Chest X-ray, PA view. Patient: 40 years old, sex F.
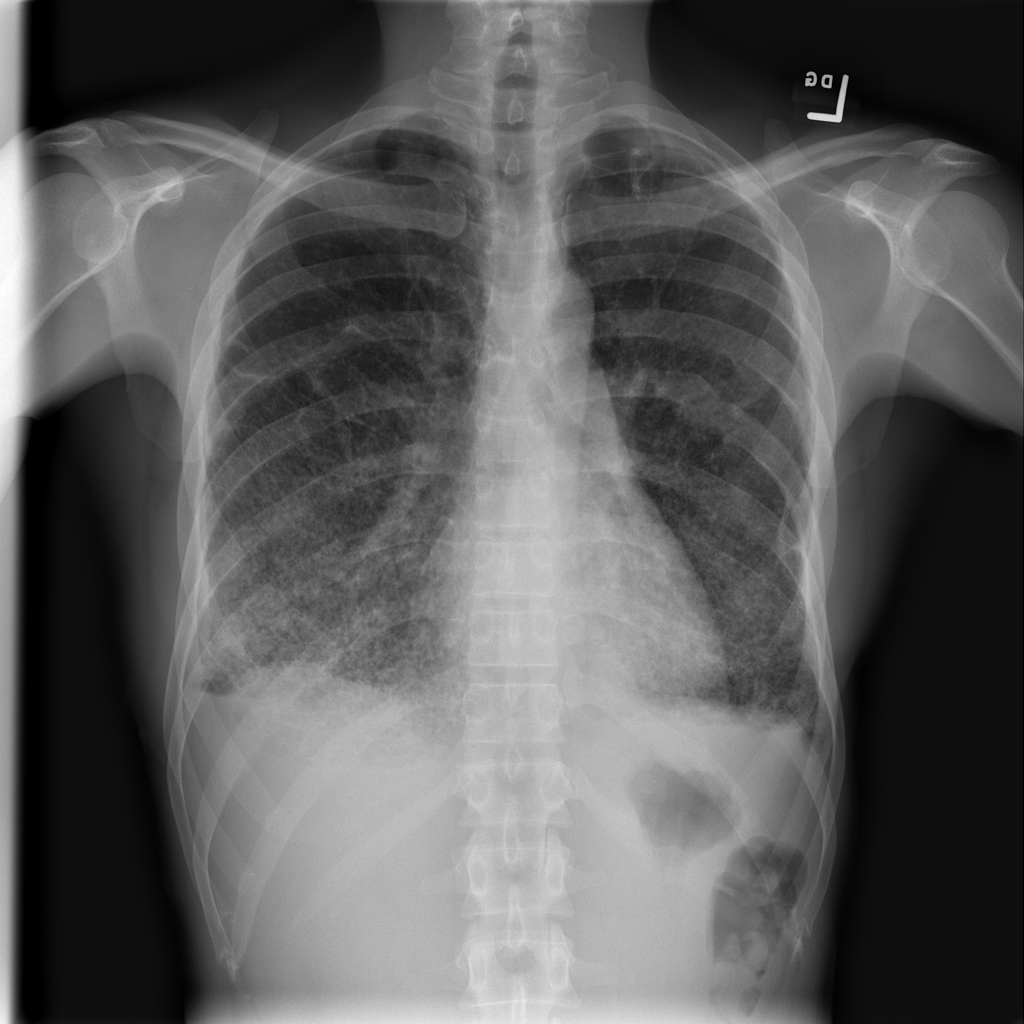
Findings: Effusion